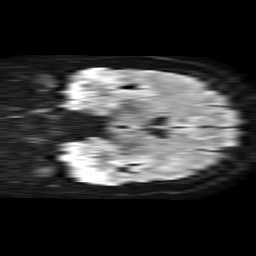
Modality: TRACE
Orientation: coronal
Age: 38
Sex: female
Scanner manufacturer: philips
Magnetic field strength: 1.5 T
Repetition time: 4.6 s
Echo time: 0.09059 s